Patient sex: F
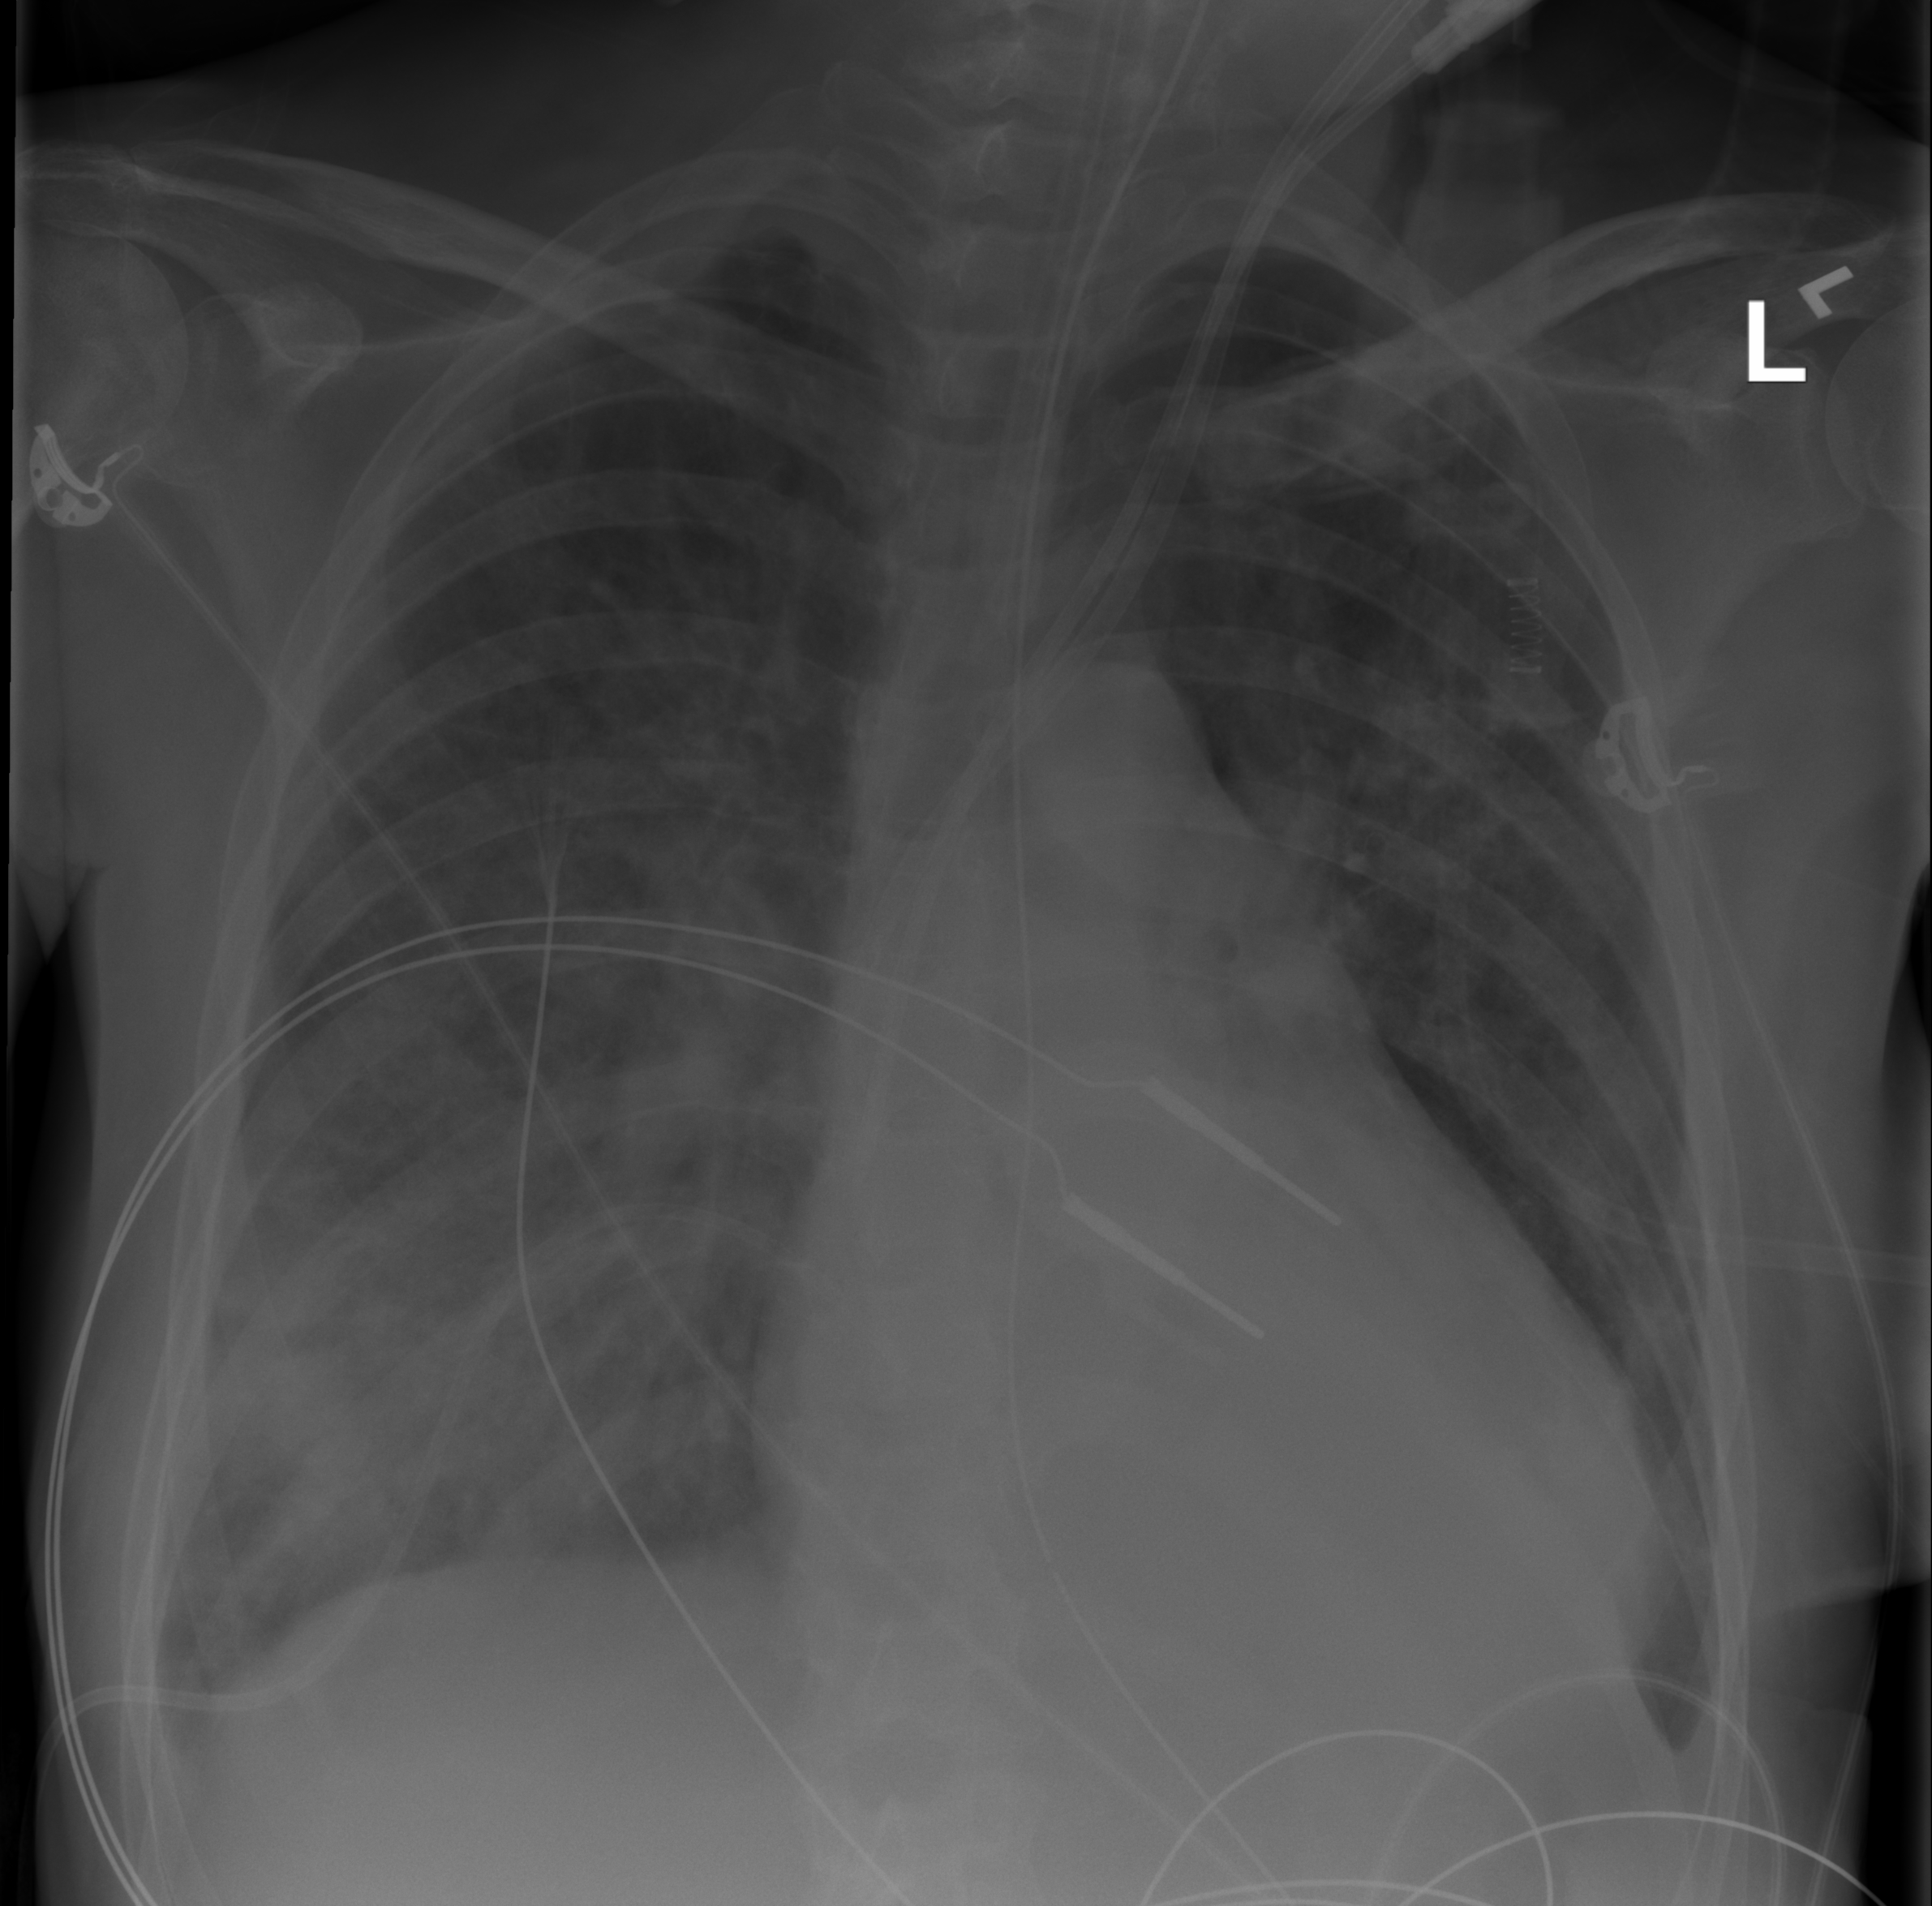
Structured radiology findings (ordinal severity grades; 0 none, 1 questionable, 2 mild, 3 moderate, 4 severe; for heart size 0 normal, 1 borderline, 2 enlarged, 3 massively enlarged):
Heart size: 0
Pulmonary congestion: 2
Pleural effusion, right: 2
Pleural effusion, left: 0
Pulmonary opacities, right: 3
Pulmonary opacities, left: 1
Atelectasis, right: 3
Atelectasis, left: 2